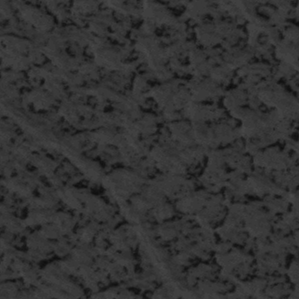
Label: frost